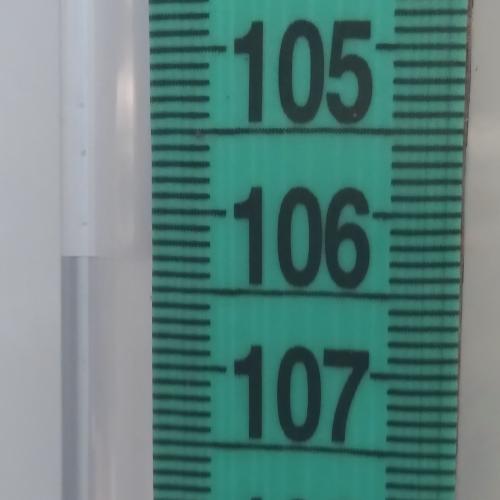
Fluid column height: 106.3 cm